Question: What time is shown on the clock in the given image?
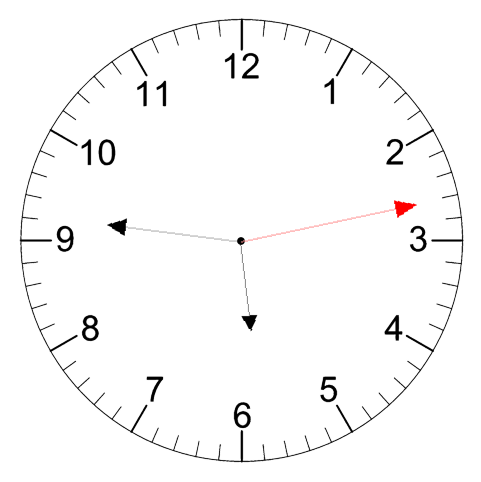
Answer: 05:46:13